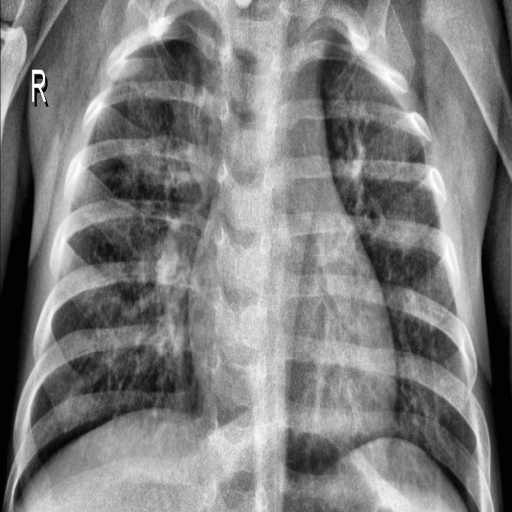
Finding: PNEUMONIA